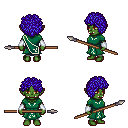
a pixel art fantasy rpg character, female body template, orc, green skin, sash dress, white pants, blue curly afro hairstyle, white cloth bracers, spear, four views (front, back, left, right), 2x2 character sprite sheet, small pixel art, hard edges, no anti-aliasing